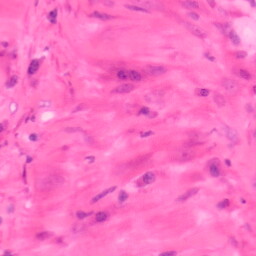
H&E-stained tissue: Colon